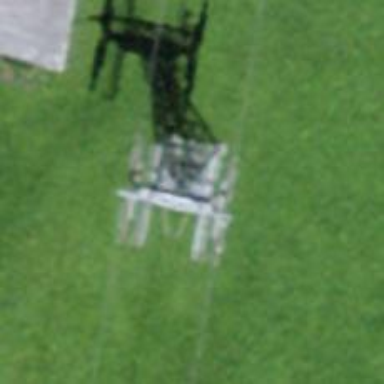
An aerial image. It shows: Pylon for aerialway.